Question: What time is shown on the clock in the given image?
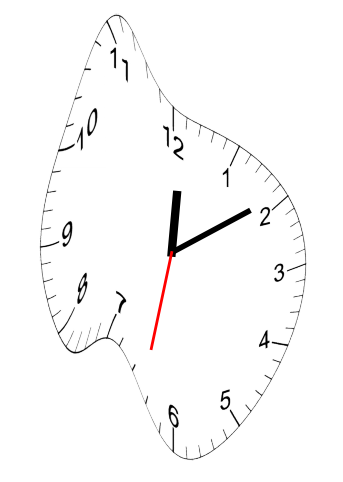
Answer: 12:09:32